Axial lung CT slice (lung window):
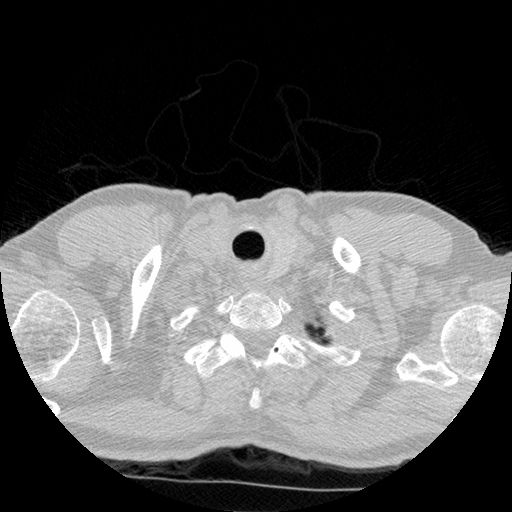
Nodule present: no